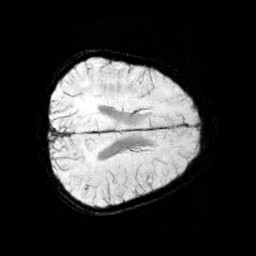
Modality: minIP
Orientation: axial
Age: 11
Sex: male
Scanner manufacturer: siemens
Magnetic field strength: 3 T
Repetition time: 0.027 s
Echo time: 0.02 s